Field crop: tomato
Growth stage: 1
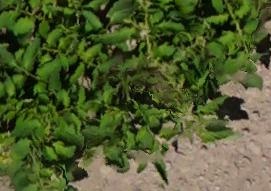
Species: tomato